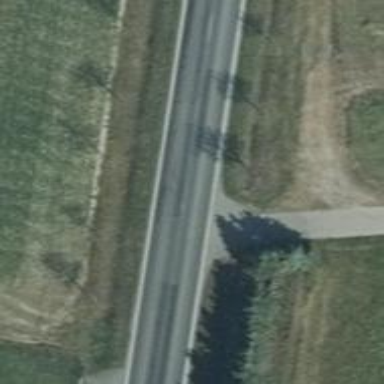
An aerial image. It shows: Secondary road with asphalt surface.